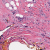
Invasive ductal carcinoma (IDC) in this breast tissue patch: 1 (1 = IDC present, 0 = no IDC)